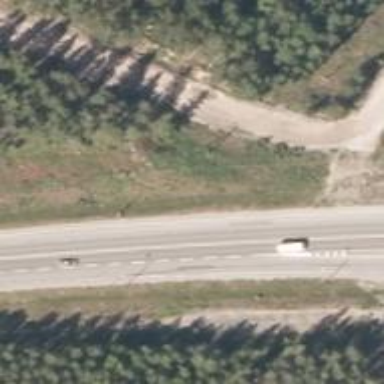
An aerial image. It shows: Asphalt road classified as trunk highway.